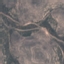
Land use / land cover: HerbaceousVegetation